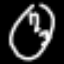
Label: clock